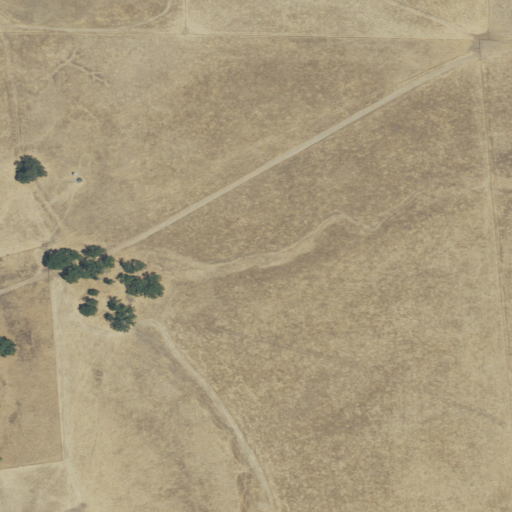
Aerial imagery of valley in California named Pogue Canyon containing grassland and open development